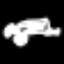
Label: octagon